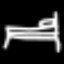
Label: bed